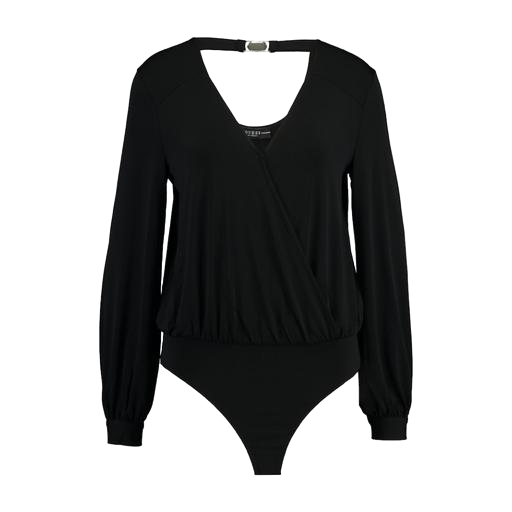
black plunge bodysuit, black mira cape-effect bodysuit, black long-sleeved wrap top, white background